Question: I have poured over similar questions as this on SO and Google for 2 days. Here is the document
'''
{
"rows" : [
{
"company" : "1 Gables Inn Bed & Breakfast",
"address" : " 318 Quapaw Avenue Hot Springs",
"a_url" : " AR 71901 Phone: <PHONE> ",
"json" : {
"results" : [
{
"address_components" : [
{
"long_name" : "318",
"short_name" : "318",
"types" : [ "street_number" ]
},
{
"long_name" : "Quapaw Avenue",
"short_name" : "Quapaw Ave",
"types" : [ "route" ]
},
{
"long_name" : "Hot Springs",
"short_name" : "Hot Springs",
"types" : [ "locality", "political" ]
},
{
"long_name" : "Hot Springs",
"short_name" : "Hot Springs",
"types" : [ "administrative_area_level_3", "political" ]
},
{
"long_name" : "Garland County",
"short_name" : "Garland County",
"types" : [ "administrative_area_level_2", "political" ]
},
{
"long_name" : "Arkansas",
"short_name" : "AR",
"types" : [ "administrative_area_level_1", "political" ]
},
{
"long_name" : "United States",
"short_name" : "US",
"types" : [ "country", "political" ]
},
{
"long_name" : "71901",
"short_name" : "71901",
"types" : [ "postal_code" ]
}
],
"formatted_address" : "318 Quapaw Avenue, Hot Springs, AR 71901, USA",
"geometry" : {
"bounds" : {
"northeast" : {
"lat" : 34.508227,
"lng" : -93.05744779999999
},
"southwest" : {
"lat" : 34.50822,
"lng" : -93.05746420000001
}
},
"location" : {
"lat" : 34.508227,
"lng" : -93.05746420000001
},
"location_type" : "RANGE_INTERPOLATED",
"viewport" : {
"northeast" : {
"lat" : 34.5095724802915,
"lng" : -93.05610701970851
},
"southwest" : {
"lat" : 34.5068745197085,
"lng" : -93.05880498029151
}
}
},
"types" : [ "street_address" ]
}
],
"status" : "OK"
}
},
{
"company" : "1000 Acres Retreat House",
"address" : " 122 Russell Street Hot Springs ",
"a_url" : " AR 71901 <PHONE> Website ",
"json" : {
"results" : [
{
"address_components" : [
{
"long_name" : "122",
"short_name" : "122",
"types" : [ "street_number" ]
},
{
"long_name" : "Russell Street",
"short_name" : "Russell St",
"types" : [ "route" ]
},
{
"long_name" : "Hot Springs",
"short_name" : "Hot Springs",
"types" : [ "locality", "political" ]
},
{
"long_name" : "Hot Springs",
"short_name" : "Hot Springs",
"types" : [ "administrative_area_level_3", "political" ]
},
{
"long_name" : "Garland County",
"short_name" : "Garland County",
"types" : [ "administrative_area_level_2", "political" ]
},
{
"long_name" : "Arkansas",
"short_name" : "AR",
"types" : [ "administrative_area_level_1", "political" ]
},
{
"long_name" : "United States",
"short_name" : "US",
"types" : [ "country", "political" ]
},
{
"long_name" : "71901",
"short_name" : "71901",
"types" : [ "postal_code" ]
}
],
"formatted_address" : "122 Russell Street, Hot Springs, AR 71901, USA",
"geometry" : {
"location" : {
"lat" : 34.<PHONE>,
"lng" : -93.05564799999999
},
"location_type" : "ROOFTOP",
"viewport" : {
"northeast" : {
"lat" : 34.5327277802915,
"lng" : -93.05429901970848
},
"southwest" : {
"lat" : 34.5300298197085,
"lng" : -93.0569969802915
}
}
},
"types" : [ "street_address" ]
}
],
"status" : "OK"
}
}
]
}
'''
I case you are wondering, these rows are from Google geocoding result
What I am trying to do is locate and extract the "postal_code" for each address. The position of the "postal_code" can vary from request to request, so we cannot rely on a fixed, expected position in the array. Instead we must identify the "types" equal to "postal_code", then extract the extract the corresponding "long_name". Ultimately that "postal_code" is going back into MySQL, so I guess that objective here is to "flatten" the document.
In case it helps anyone, here is what a record looks like in Mongodb:

Each record is in its own array row, which seems to complicate the query, in that I have tried variations on the following:
'''
db.AR.find({ 'results.address_components.types': { $in: ["postal_code"] } }).toArray()
db.AR.find({ 'rows.results.address_components.types': { $in: ["postal_code"] } }).toArray()
'''
...and cannot seem to get any results reutnred. Nothing, Zilch. Nada.
btw, this is my first effor with MongoDB since it seems to be the tools most suited to this type of problem. I have also tried the MySQL "json_extract" UDF functions, but I can't seem to make any headway with that, either. So I guess what I am syaing is that if I am making this more difficult than it needs to be--and someone has a better approach--I am open to suggestions.
Shameless
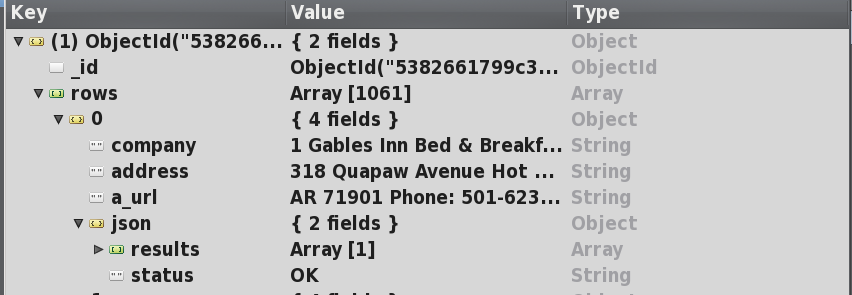
Answer: What you really want here is the <URL>, which is not only for "aggregating" results but it also for "document reshaping", which is part of your question. You were also not querying by the correct path as is required
'''
db.AR.aggregate([
{ "$unwind": "$rows" },
{ "$unwind": "$rows.json.results" },
{ "$unwind": "$rows.json.results.address_components" },
{ "$match": {
"rows.json.results.address_components.types": "postal_code"
}},
{ "$project": {
"company": "$rows.company",
"address": "$rows.address",
"postal_code": "$rows.json.results.address_components.long_name"
}}
])
'''
Gives you a result:
'''
{
"_id" : ObjectId("5383eebcdef83b11e3d71ec4"),
"company" : "1 Gables Inn Bed & Breakfast",
"address" : " 318 Quapaw Avenue Hot Springs",
"postal_code" : "71901"
}
{
"_id" : ObjectId("5383eebcdef83b11e3d71ec4"),
"company" : "1000 Acres Retreat House",
"address" : " 122 Russell Street Hot Springs ",
"postal_code" : "71901"
}
'''
As the document contains nested arrays it is necessary to <URL> statements "de-normalize" the document, essentially creating a document "copy" for each array entry.
Finally you can use <URL> to re-shape or "flatten" the document into the style of result you want.
You can also read more on the <URL> in the documentation.